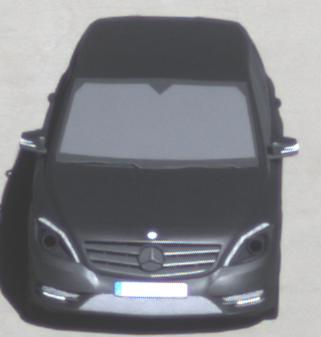
Make: Mercedes-Benz
Model: B 180 BlueEFFICIENCY
Detailed model: B-Class (246)
Model produced from: 2011/11
Model produced until: 2012/10
Doors: 5
Color: gray
Road condition: dry road
Daytime: morning or afternoon
Contrast: high contrast